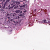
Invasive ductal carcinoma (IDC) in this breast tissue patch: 0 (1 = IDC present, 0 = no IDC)